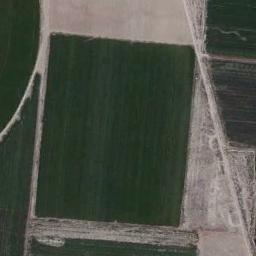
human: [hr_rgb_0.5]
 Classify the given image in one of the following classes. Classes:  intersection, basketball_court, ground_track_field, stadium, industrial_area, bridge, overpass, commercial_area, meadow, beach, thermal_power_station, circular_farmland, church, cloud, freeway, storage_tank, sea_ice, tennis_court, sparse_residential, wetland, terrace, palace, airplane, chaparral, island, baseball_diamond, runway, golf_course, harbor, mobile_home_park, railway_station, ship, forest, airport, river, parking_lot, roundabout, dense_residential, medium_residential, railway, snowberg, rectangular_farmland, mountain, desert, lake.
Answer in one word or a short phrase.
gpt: rectangular_farmland